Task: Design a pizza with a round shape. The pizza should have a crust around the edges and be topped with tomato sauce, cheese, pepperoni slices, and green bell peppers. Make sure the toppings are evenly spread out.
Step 199:
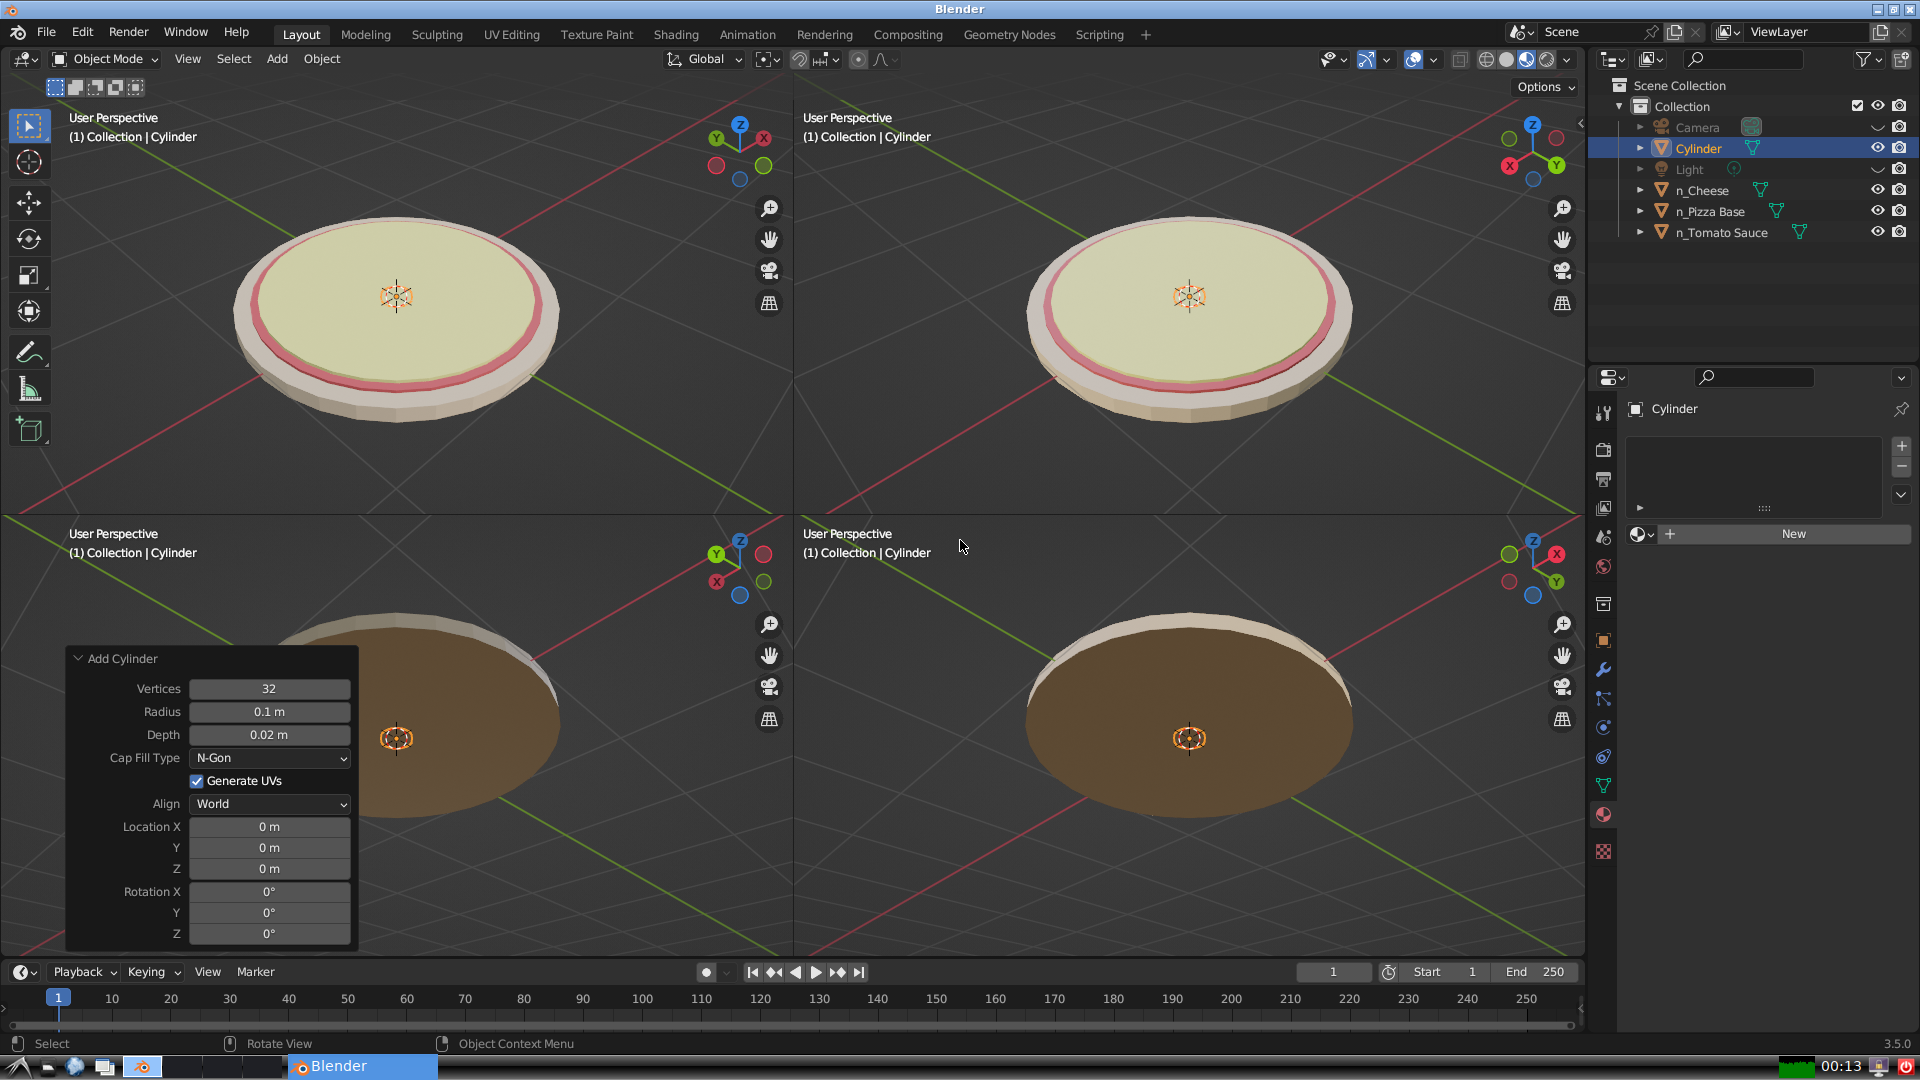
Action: {"key_press": ['Ctrl, Home']}